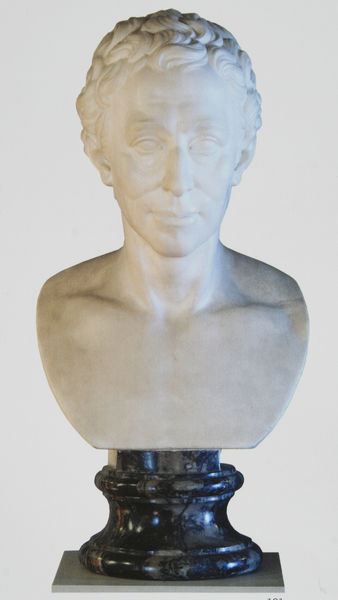
Titel: Johann Joachim Winkelmann
Künstler: Friedrich Wilhelm Doell
Standort: Gotha
Institution: Stiftung Schloss Friedenstein
Schlagwörter: blau, kopf, mann, nackt, weiß, bunt, marmor, mund, nase, schwarz, stirn, augen, falten, gesicht, sockel, stein, hals, auge, haare, klassizismus, locken, schultern, skulptur, kaiser, büste, oberkörper, antike, schulterblätter, antik, museum, klassik, alabaster, klassizistisch, cäsar, gewelltes haar, sulptur, grosse nase, mseum